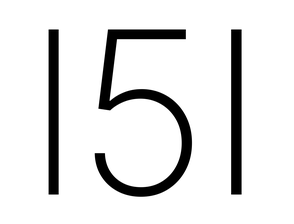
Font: Inter_ExtraLight